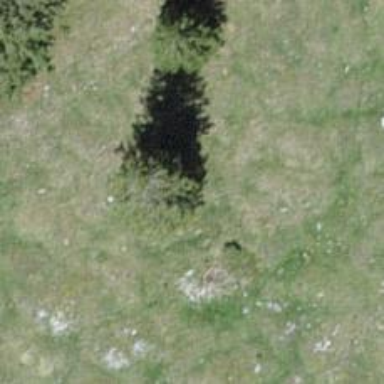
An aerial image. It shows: Needle-leaved tree in natural setting.